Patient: sex M, age 57
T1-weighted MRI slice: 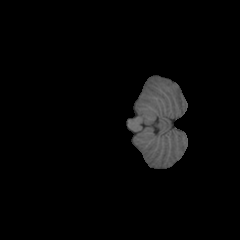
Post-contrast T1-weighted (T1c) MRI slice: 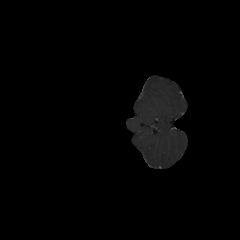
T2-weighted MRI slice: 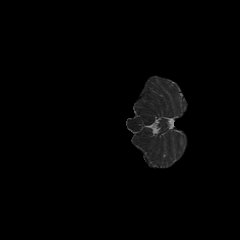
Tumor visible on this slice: no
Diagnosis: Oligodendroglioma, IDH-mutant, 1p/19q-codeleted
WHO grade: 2